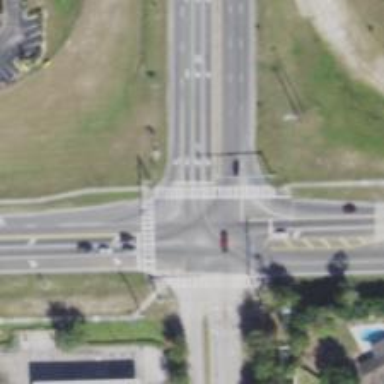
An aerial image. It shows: Marked road crossing.